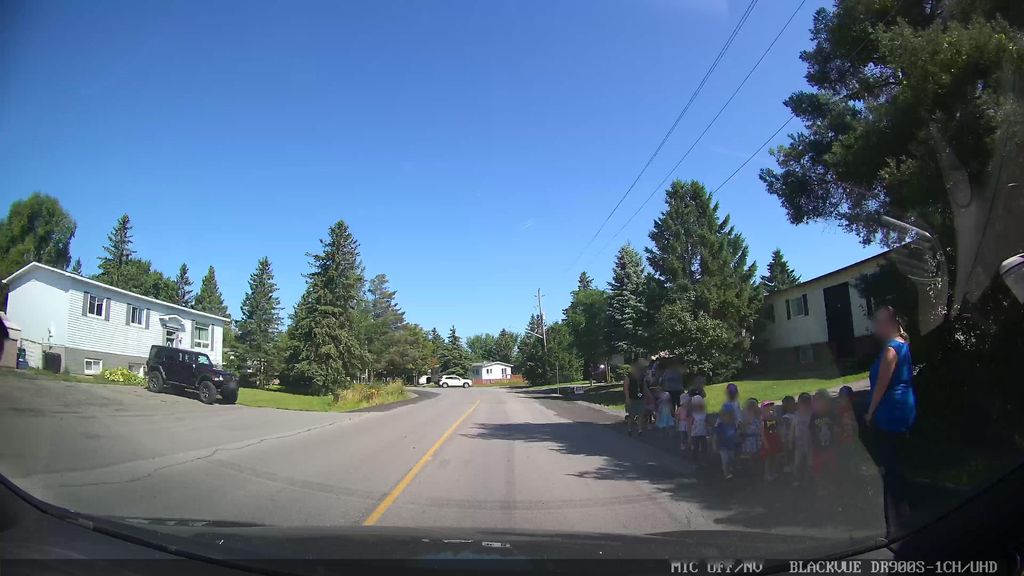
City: ottawa-gatineau